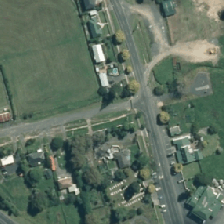
Land cover: urban_build_up